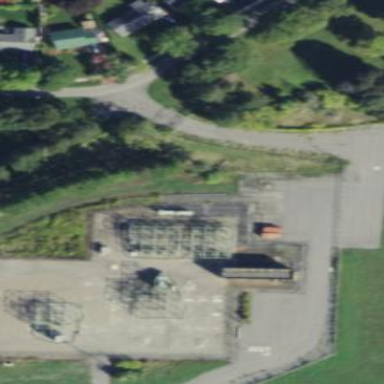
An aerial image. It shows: Power substation.